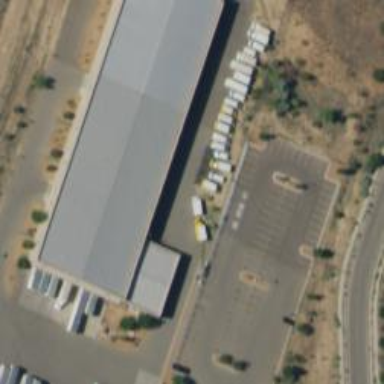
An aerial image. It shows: Building used as post depot.